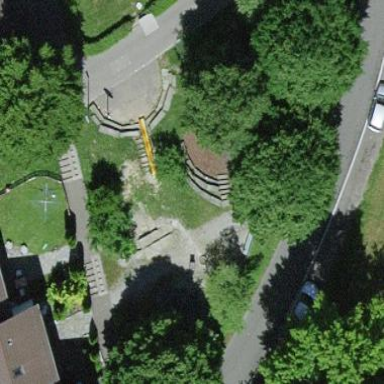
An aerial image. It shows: Playground area for leisure land.